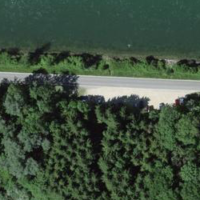
EUNIS habitat code: 41
Species observed at this site:
Aegopodium podagraria